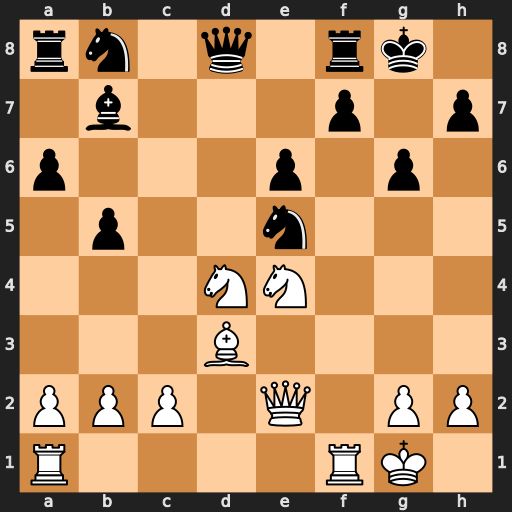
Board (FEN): rn1q1rk1/1b3p1p/p3p1p1/1p2n3/3NN3/3B4/PPP1Q1PP/R4RK1
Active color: w
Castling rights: -
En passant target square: -
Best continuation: Nf6+ Qxf6 Rxf6